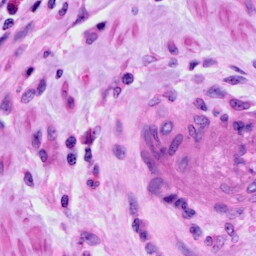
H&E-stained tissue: Cervix